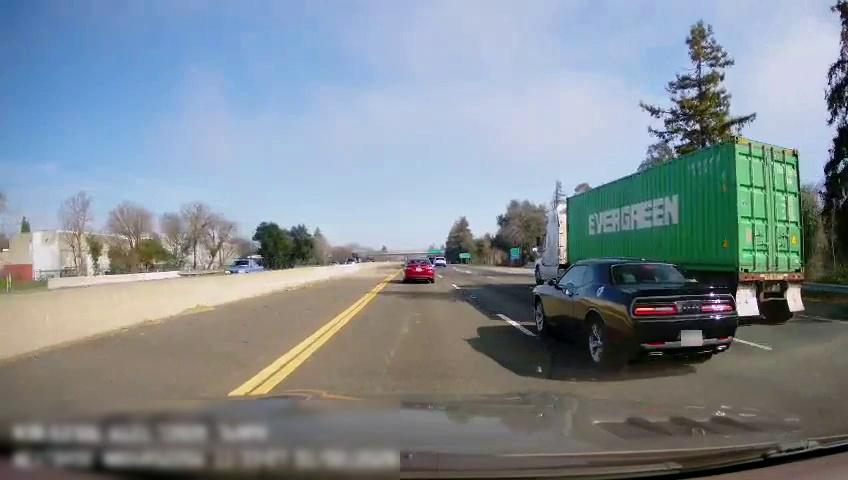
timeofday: Day
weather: Sunny
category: Drivable Space
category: Vehicles | Truck
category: Vehicles | Car
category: Vehicles | Car
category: Vehicles | Truck
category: Lanes | Current Lane
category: Lanes | Current Lane
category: Lanes | Alternate Lane
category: Lanes | Alternate Lane
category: Traffic | Signs